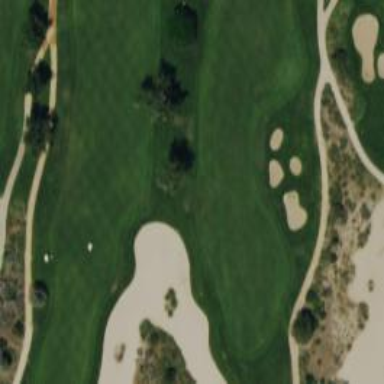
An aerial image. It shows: Golf hole for the sport of golf.